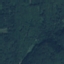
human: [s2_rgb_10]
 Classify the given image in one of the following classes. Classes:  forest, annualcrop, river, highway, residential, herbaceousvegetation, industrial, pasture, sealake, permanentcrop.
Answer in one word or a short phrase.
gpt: Forest